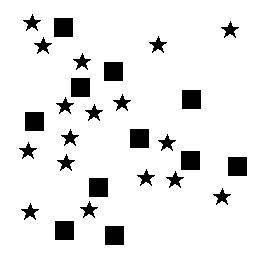
Squares: 11
Triangles: 0
Stars: 17
Total shapes: 28